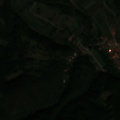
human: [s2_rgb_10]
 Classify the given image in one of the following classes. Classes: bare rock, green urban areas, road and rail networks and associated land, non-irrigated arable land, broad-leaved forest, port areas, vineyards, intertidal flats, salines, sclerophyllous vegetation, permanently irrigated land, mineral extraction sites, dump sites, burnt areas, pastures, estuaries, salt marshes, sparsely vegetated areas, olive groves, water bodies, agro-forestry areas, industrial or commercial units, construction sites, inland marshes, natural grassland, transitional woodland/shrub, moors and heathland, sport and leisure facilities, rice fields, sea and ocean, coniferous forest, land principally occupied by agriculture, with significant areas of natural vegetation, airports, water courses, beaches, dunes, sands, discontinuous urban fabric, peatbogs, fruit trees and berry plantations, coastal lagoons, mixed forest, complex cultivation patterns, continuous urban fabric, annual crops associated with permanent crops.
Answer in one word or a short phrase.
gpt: complex cultivation patterns, land principally occupied by agriculture, with significant areas of natural vegetation, broad-leaved forest, transitional woodland/shrub